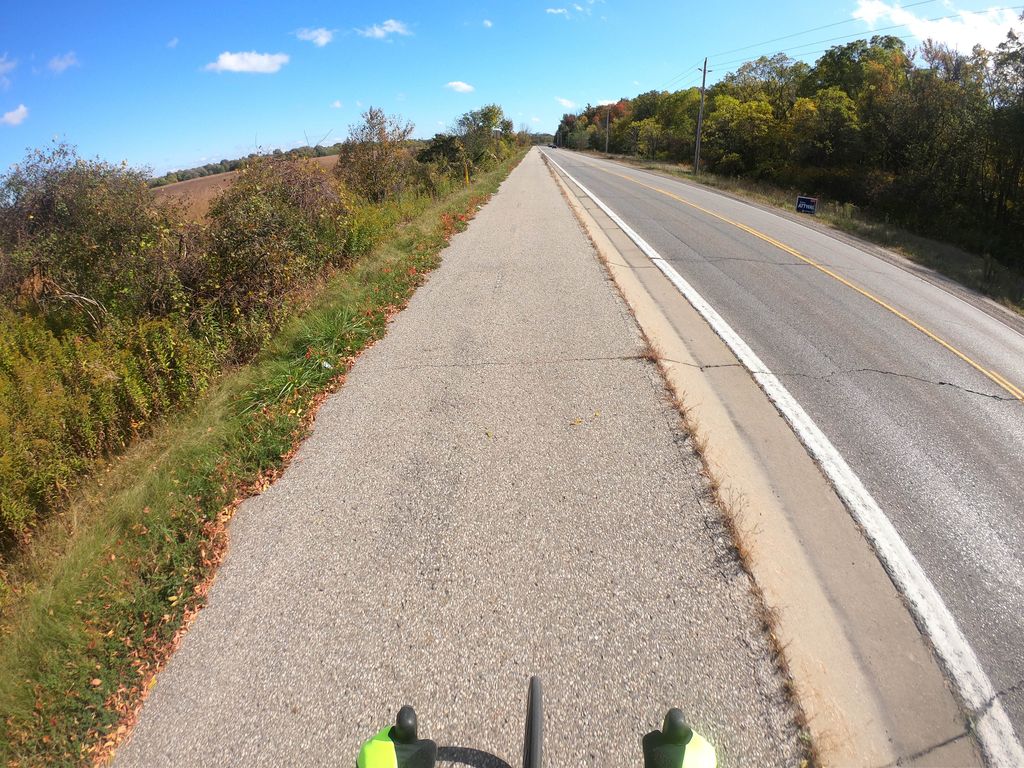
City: kitchener-waterloo